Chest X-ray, PA view. Patient: 46 years old, sex M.
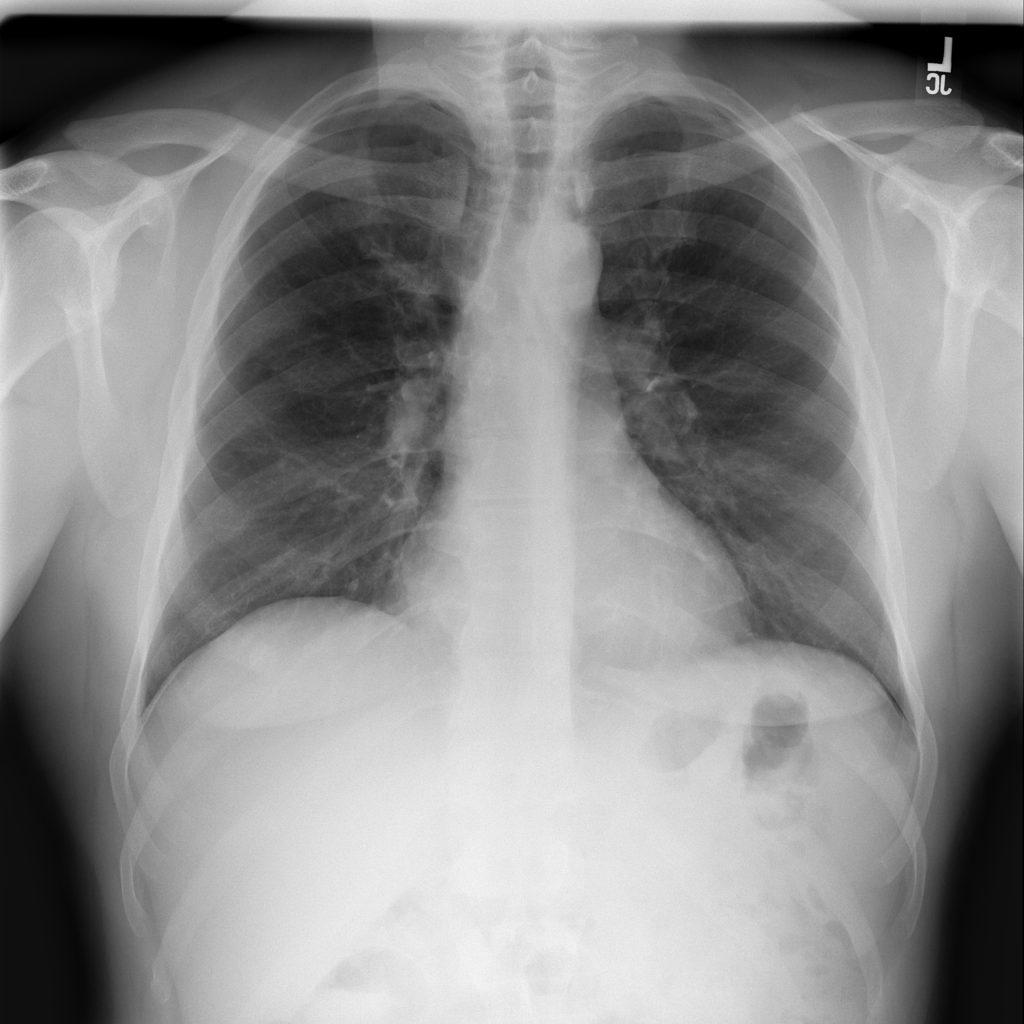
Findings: No Finding